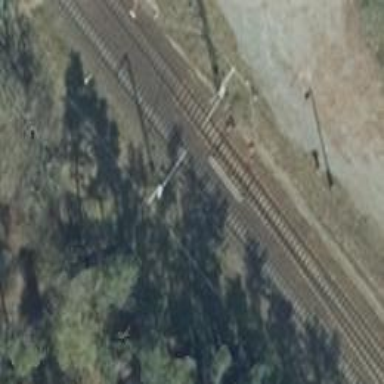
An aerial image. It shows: Railway signal.